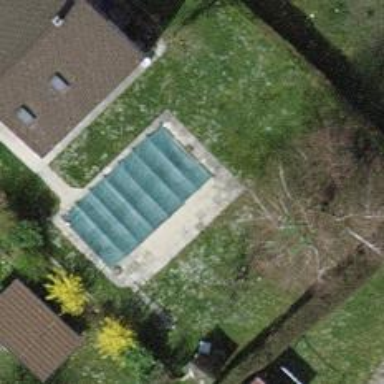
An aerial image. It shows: Swimming pool located in leisure land.